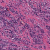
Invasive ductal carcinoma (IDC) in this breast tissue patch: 1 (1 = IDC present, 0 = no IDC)